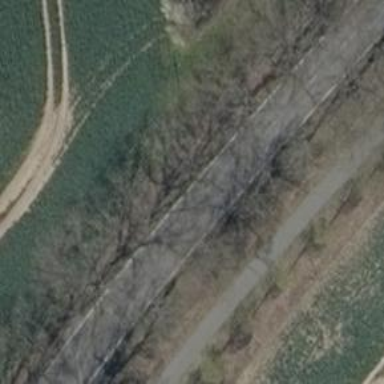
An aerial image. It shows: Tertiary road.